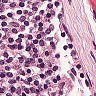
Metastatic tissue present: no